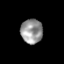
Tissue: prostate
Cell type: T cells
Senescence score: 0.2501
Nuclear area (px): 519
Mean DAPI intensity: 151.204